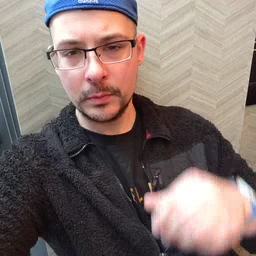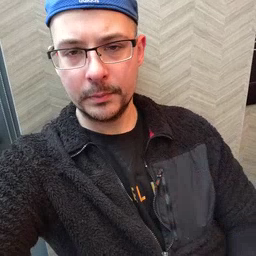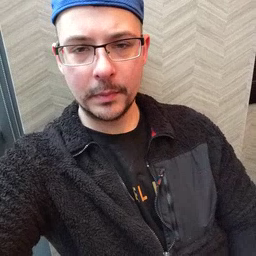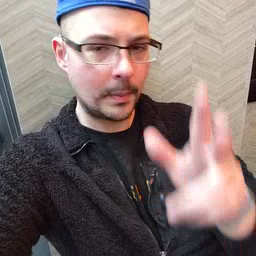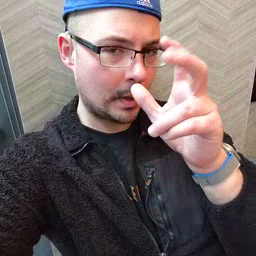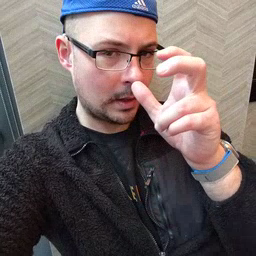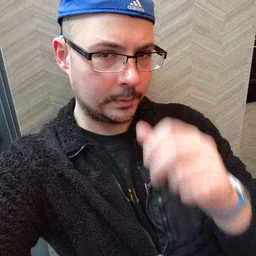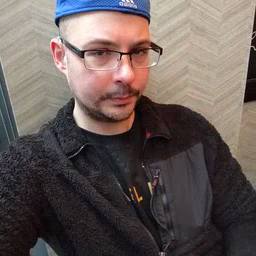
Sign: bug